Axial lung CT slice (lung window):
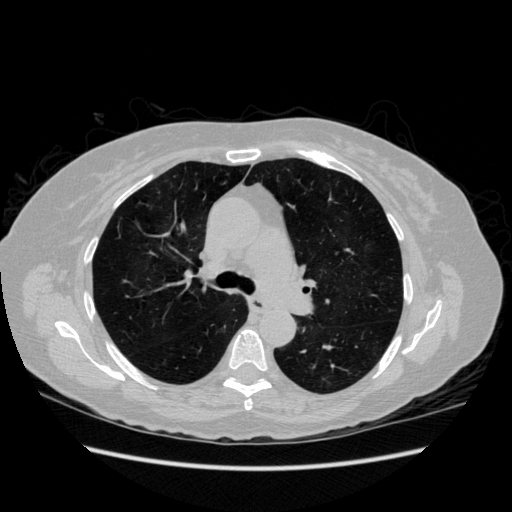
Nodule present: no